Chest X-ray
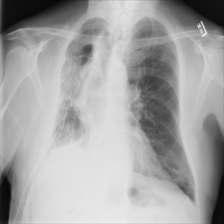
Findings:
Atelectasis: negative
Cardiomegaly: negative
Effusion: negative
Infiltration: negative
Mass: negative
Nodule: negative
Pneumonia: negative
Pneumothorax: positive
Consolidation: negative
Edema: negative
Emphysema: negative
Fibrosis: negative
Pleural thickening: negative
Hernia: negative